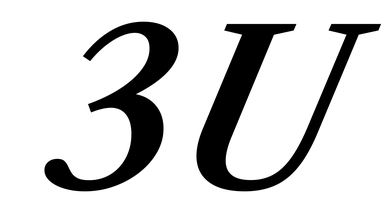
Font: LibreCaslonText-Italic_SemiBold_Italic